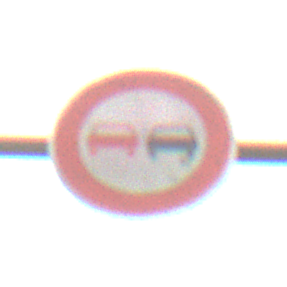
Verkehrszeichen: Ueberholverbot
Umgebung: Outdoor, Nature
Tageszeit: MorningAfternoon
Wetter: Overcast
Licht: Natural
Jahreszeit: NotSpecified
Kontrast: LowContrast